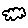
Label: cloud